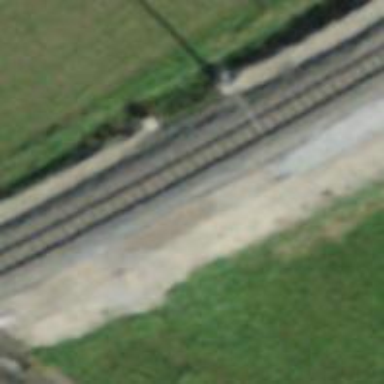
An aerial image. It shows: Narrow-gauge railway bridge with electrified contact line.